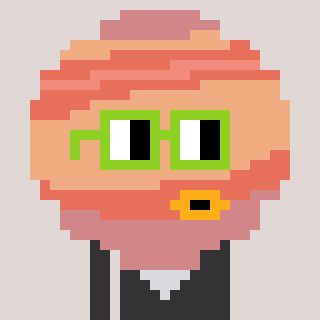
a pixel art character with square light green glasses, a jupiter-shaped head and a grayscale-colored body on a warm background